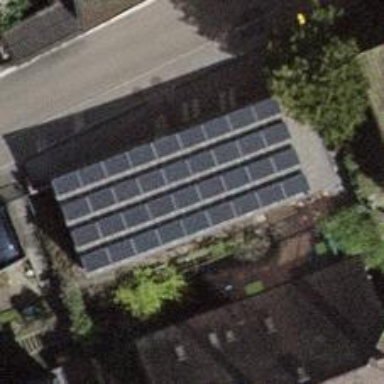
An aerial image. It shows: Solar power generator with photovoltaic panels.